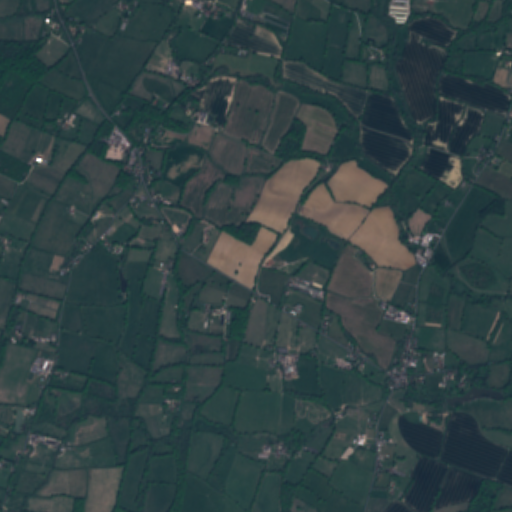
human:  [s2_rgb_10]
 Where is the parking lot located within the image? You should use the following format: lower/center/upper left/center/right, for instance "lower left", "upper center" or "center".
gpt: The parking lot is located in the lower right of the image.
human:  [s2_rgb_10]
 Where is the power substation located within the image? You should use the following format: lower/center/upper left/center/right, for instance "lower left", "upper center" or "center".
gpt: The power substation is located in the lower right of the image.
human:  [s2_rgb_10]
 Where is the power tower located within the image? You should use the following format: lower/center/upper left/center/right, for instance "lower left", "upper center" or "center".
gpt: The power tower is located in the upper right of the image.
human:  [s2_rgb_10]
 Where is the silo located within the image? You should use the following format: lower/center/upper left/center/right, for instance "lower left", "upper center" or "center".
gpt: The silo is located in the center right of the image.
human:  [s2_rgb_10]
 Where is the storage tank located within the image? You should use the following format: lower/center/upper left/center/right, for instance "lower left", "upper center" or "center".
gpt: The storage tank is located in the upper right of the image.
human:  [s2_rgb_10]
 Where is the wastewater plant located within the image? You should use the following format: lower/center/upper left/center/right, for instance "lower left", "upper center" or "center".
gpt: The wastewater plant is located in the lower right of the image.
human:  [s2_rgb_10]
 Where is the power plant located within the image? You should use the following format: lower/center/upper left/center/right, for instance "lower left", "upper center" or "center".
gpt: There is no power plant in the image.